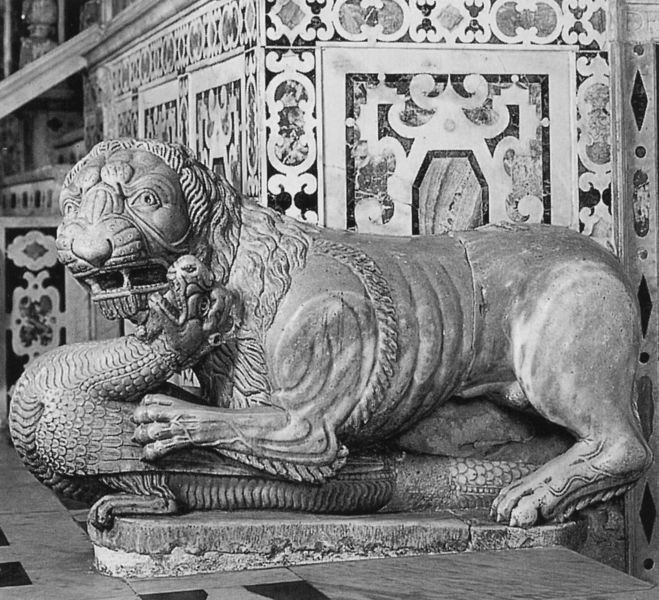
Titel: Kanzel des Guilielmus, ehemalige Kanzel des Pisaner Domes
Künstler: Guilielmus
Standort: Cagliari, Dom S. Maria di Castello (EU - I - Sardinien)
Schlagwörter: vogel, schwarz, weiss, skulptur, foto, pfau, photo, löwe, drache, monster